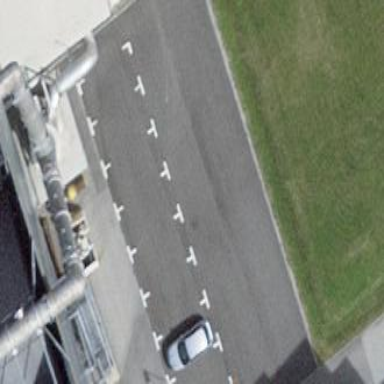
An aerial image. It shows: Parking area.